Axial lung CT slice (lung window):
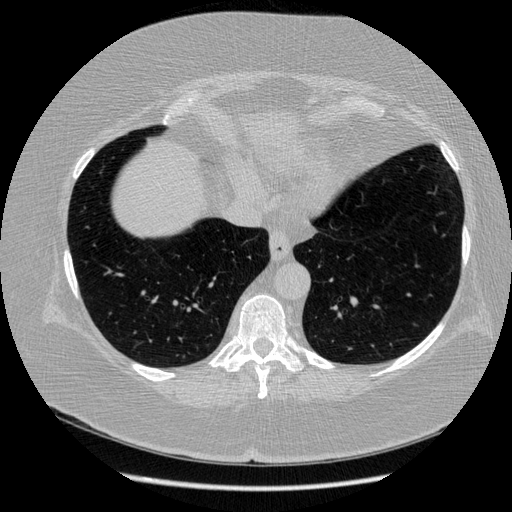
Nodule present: no